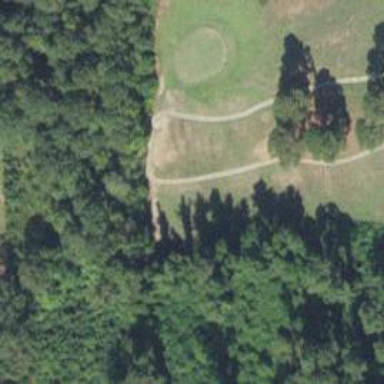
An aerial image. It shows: Golf tee.